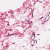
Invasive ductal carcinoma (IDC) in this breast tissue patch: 0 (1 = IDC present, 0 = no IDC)